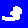
Digit: 3